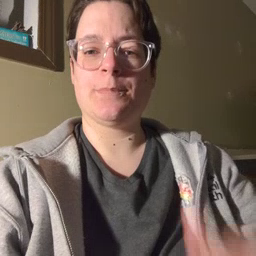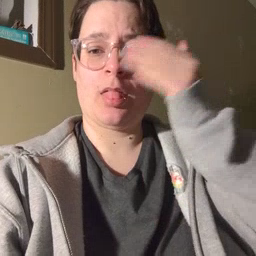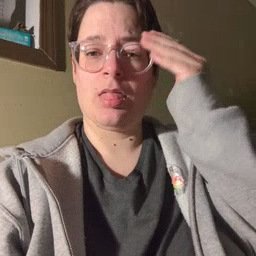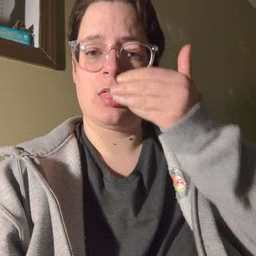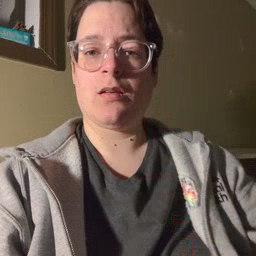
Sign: sleepy